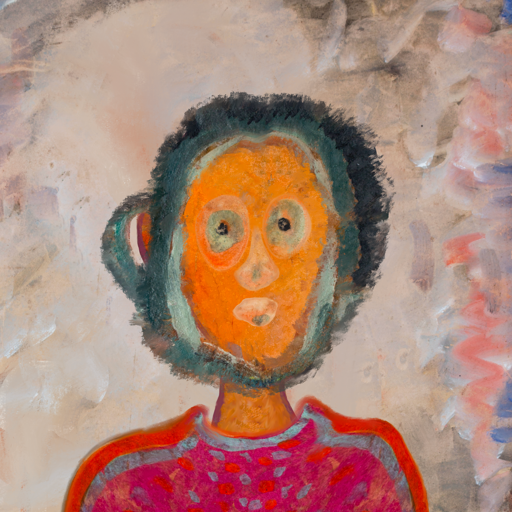
Background: Roy_Bahadur, Head And Neck Front: Hypocrite, Face Front: Childish, Bust: Sisters, Hair Front: Boggyland, Head Accessory: Blank, Second Necklace: Blank, Necklace: Blank, Baby: Blank